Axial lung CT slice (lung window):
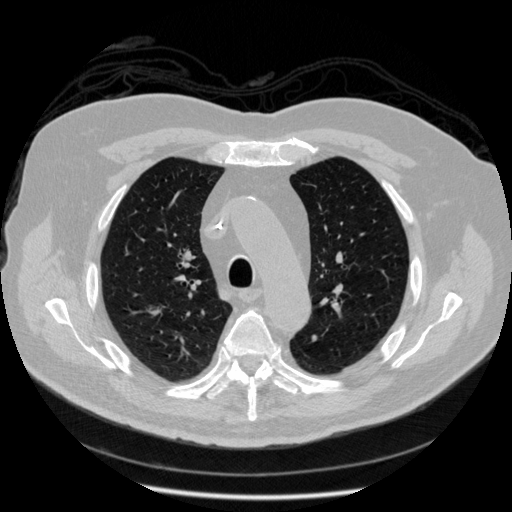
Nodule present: yes
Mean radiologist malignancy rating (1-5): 2.5